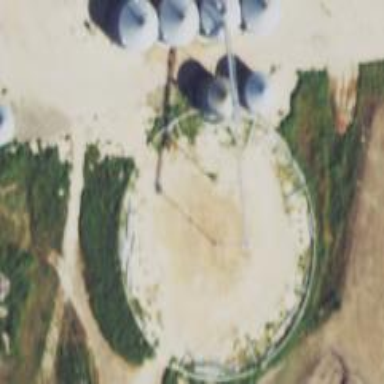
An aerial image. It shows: Silo.